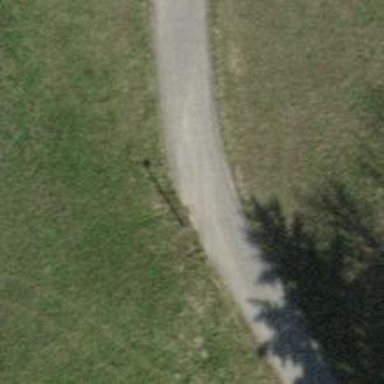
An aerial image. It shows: Track with grade1 tracktype.